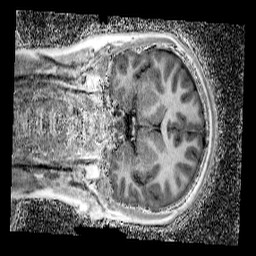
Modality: UNIT1_denoised
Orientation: coronal
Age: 12
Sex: female
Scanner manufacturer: siemens
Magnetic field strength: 3 T
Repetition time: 4 s
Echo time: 0.00299 s